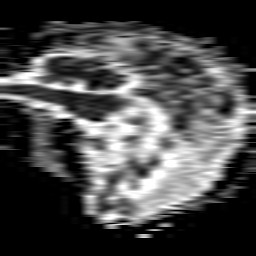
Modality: ADC
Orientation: sagittal
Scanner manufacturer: philips
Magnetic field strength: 1.5 T
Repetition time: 4.637 s
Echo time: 0.07843 s